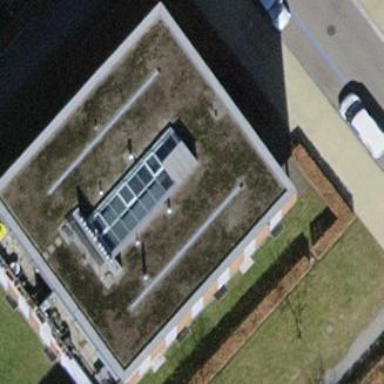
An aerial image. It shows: Residential building with flat roof.